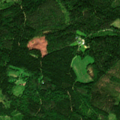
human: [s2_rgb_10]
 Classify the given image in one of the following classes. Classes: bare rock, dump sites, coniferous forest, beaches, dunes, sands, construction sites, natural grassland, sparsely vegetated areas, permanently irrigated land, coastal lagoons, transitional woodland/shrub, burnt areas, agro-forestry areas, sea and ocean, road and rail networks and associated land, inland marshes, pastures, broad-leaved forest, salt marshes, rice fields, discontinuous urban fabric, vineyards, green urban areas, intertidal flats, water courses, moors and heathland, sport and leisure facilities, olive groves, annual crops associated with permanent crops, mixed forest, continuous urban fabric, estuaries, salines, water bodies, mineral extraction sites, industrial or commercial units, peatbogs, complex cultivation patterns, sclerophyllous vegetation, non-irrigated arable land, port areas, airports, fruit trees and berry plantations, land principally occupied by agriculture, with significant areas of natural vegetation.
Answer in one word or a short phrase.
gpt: coniferous forest, mixed forest